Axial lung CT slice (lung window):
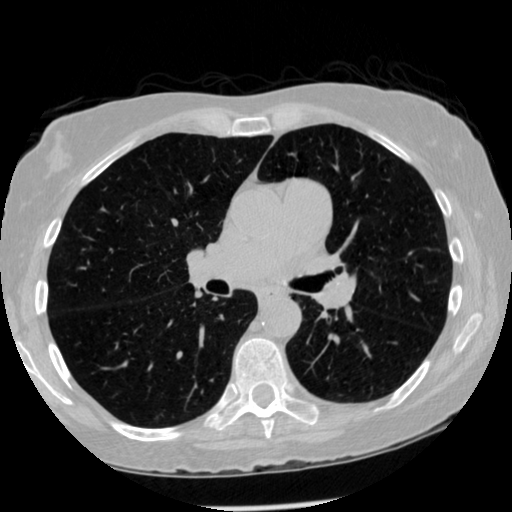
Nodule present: no